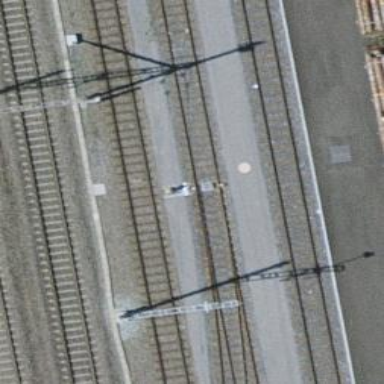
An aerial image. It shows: Railway switch.